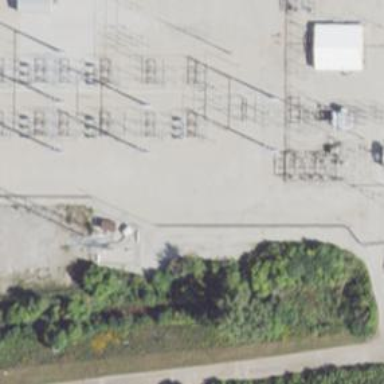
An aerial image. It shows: Switch for power supply.